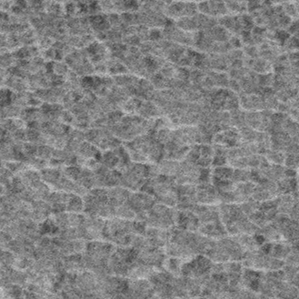
Label: frost